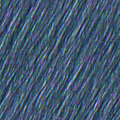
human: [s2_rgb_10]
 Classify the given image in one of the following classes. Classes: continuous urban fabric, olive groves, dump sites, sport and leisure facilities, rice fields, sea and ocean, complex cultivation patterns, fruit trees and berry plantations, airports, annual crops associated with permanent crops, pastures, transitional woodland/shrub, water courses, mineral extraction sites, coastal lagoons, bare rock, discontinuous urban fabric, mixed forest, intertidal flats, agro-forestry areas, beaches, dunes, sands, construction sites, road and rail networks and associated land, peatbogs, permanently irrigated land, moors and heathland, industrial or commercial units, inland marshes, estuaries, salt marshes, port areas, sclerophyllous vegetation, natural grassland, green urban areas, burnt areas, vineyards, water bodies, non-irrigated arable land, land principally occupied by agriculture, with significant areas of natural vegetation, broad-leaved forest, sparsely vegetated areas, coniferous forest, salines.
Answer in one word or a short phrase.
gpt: continuous urban fabric